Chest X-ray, AP view. Patient: 53 years old, sex F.
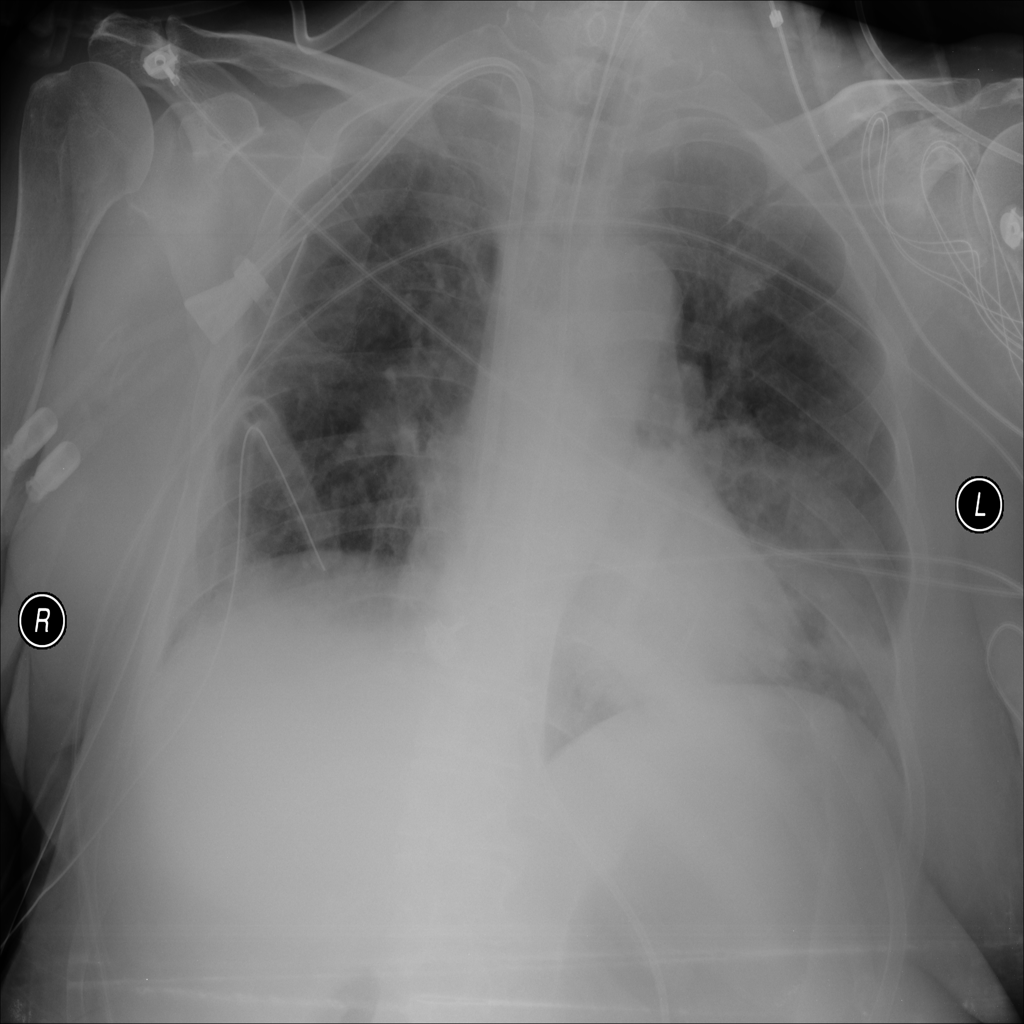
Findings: Infiltration